Interaction volume radius: 5 \u00c5
Interaction volume height: 40 \u00c5
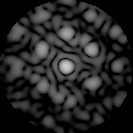
Disorder parameter: 0.4501